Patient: sex M, age 59
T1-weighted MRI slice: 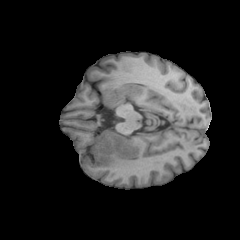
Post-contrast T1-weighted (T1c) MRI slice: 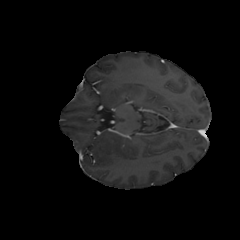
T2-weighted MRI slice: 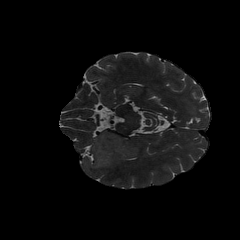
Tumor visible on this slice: yes
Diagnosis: Astrocytoma, IDH-wildtype
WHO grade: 3